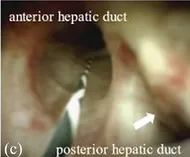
(c) Peroral cholangioscopy: A villous mass was observed inside the posterior hepatic duct (white arrow); it was difficult to observe from the front. No tumor was observed at the anteroposterior bifurcation of the right hepatic duct to the left-right hepatic duct bifurcation.
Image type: endoscopy (airway_endoscopy)